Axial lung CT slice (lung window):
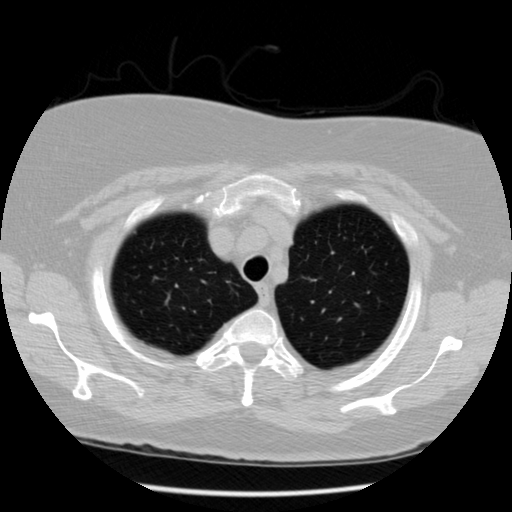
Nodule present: no